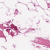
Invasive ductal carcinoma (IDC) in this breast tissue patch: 0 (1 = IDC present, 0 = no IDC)